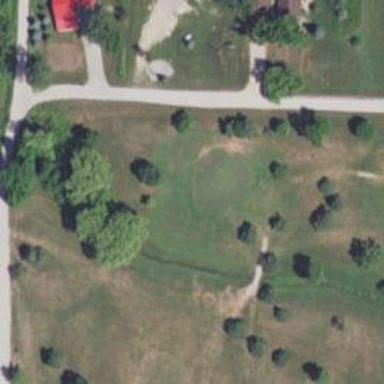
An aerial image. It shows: View of golf hole.